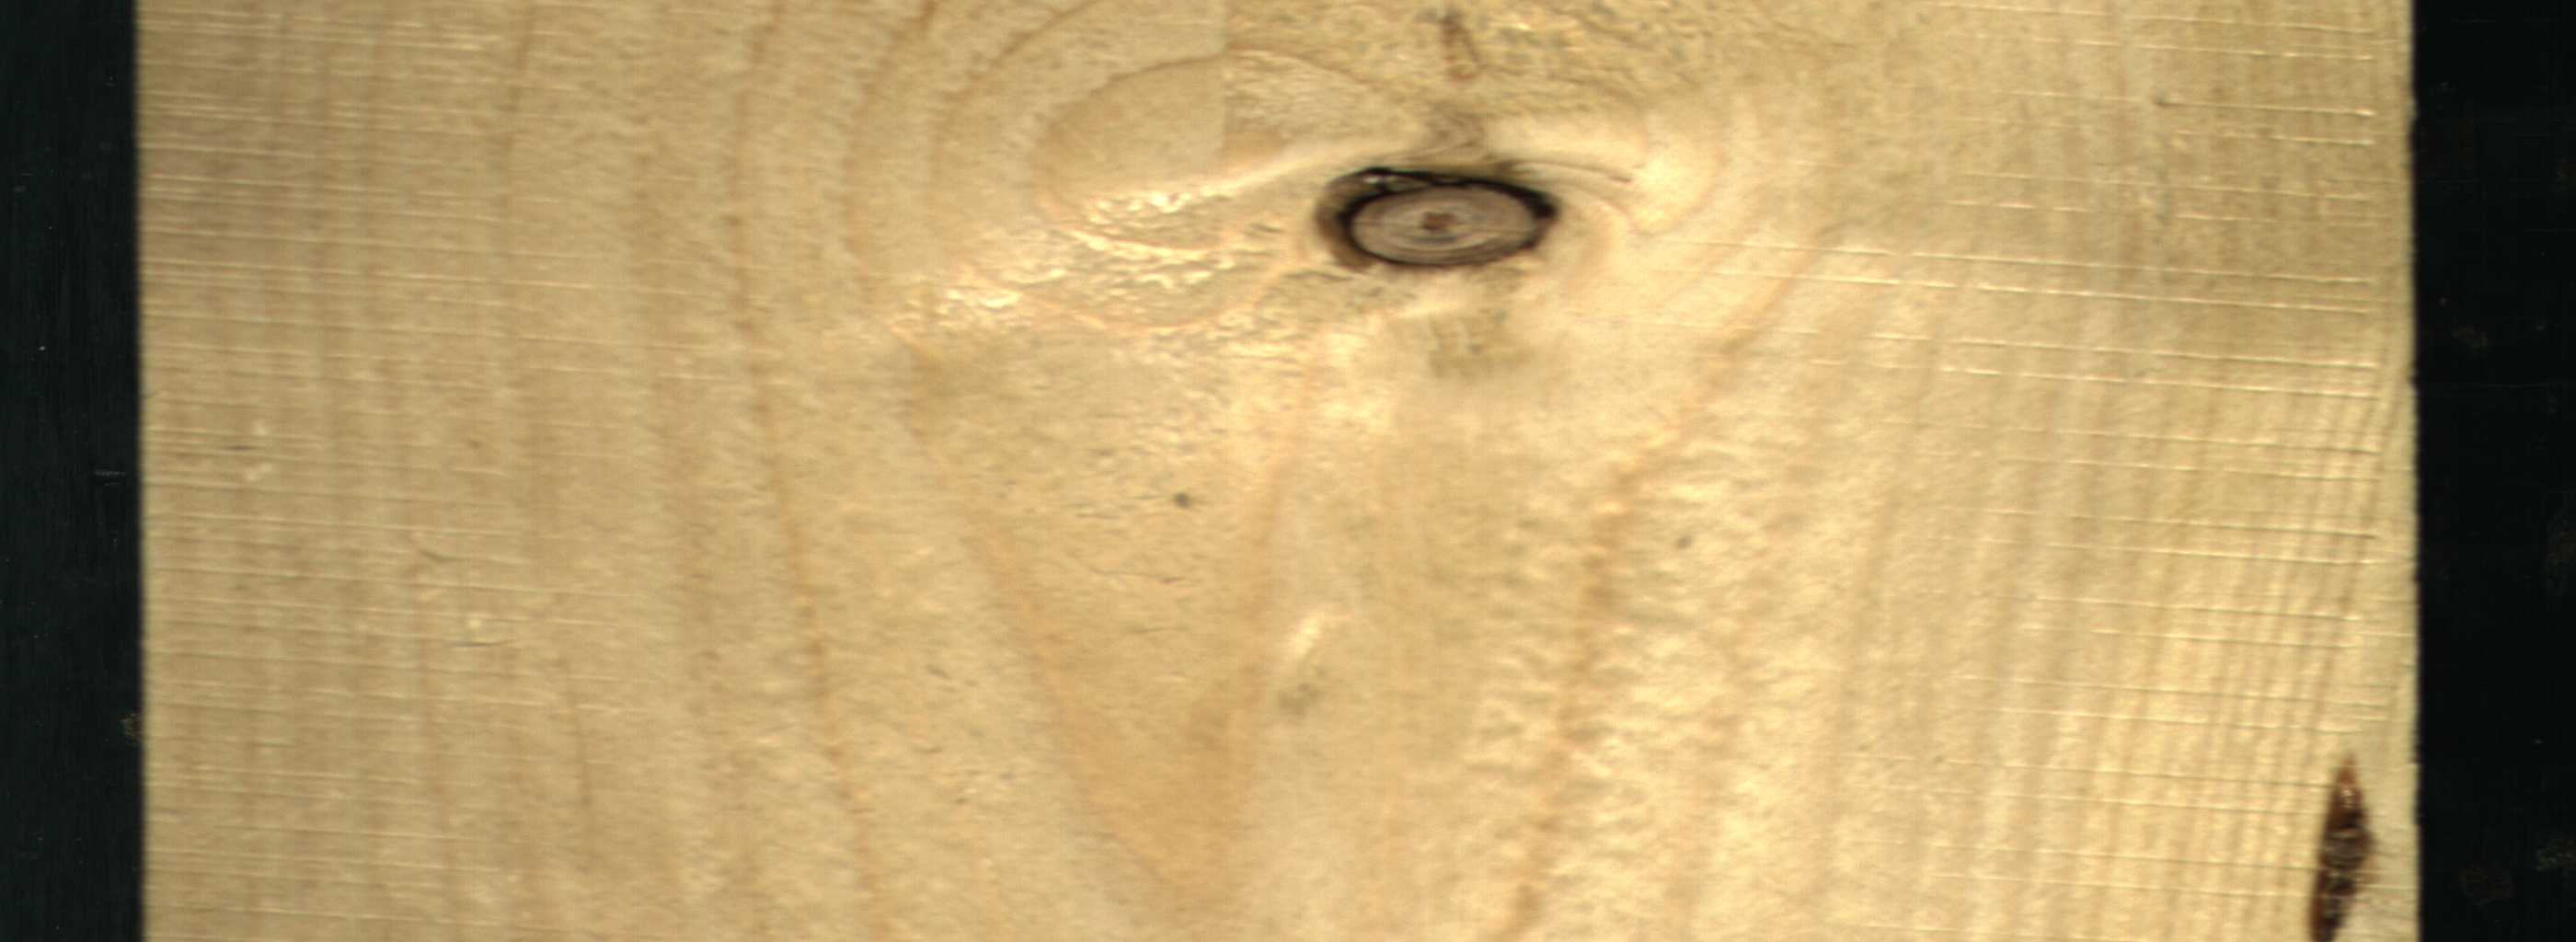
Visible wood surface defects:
resin
Dead_Knot